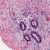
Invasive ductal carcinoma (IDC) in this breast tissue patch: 0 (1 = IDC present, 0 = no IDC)